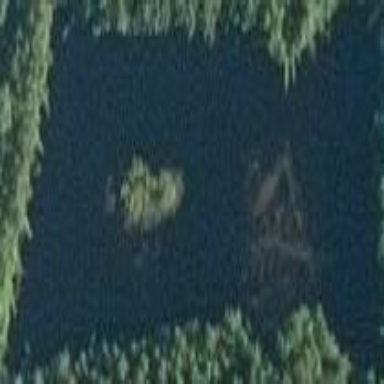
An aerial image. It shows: Pond surrounded by natural water.